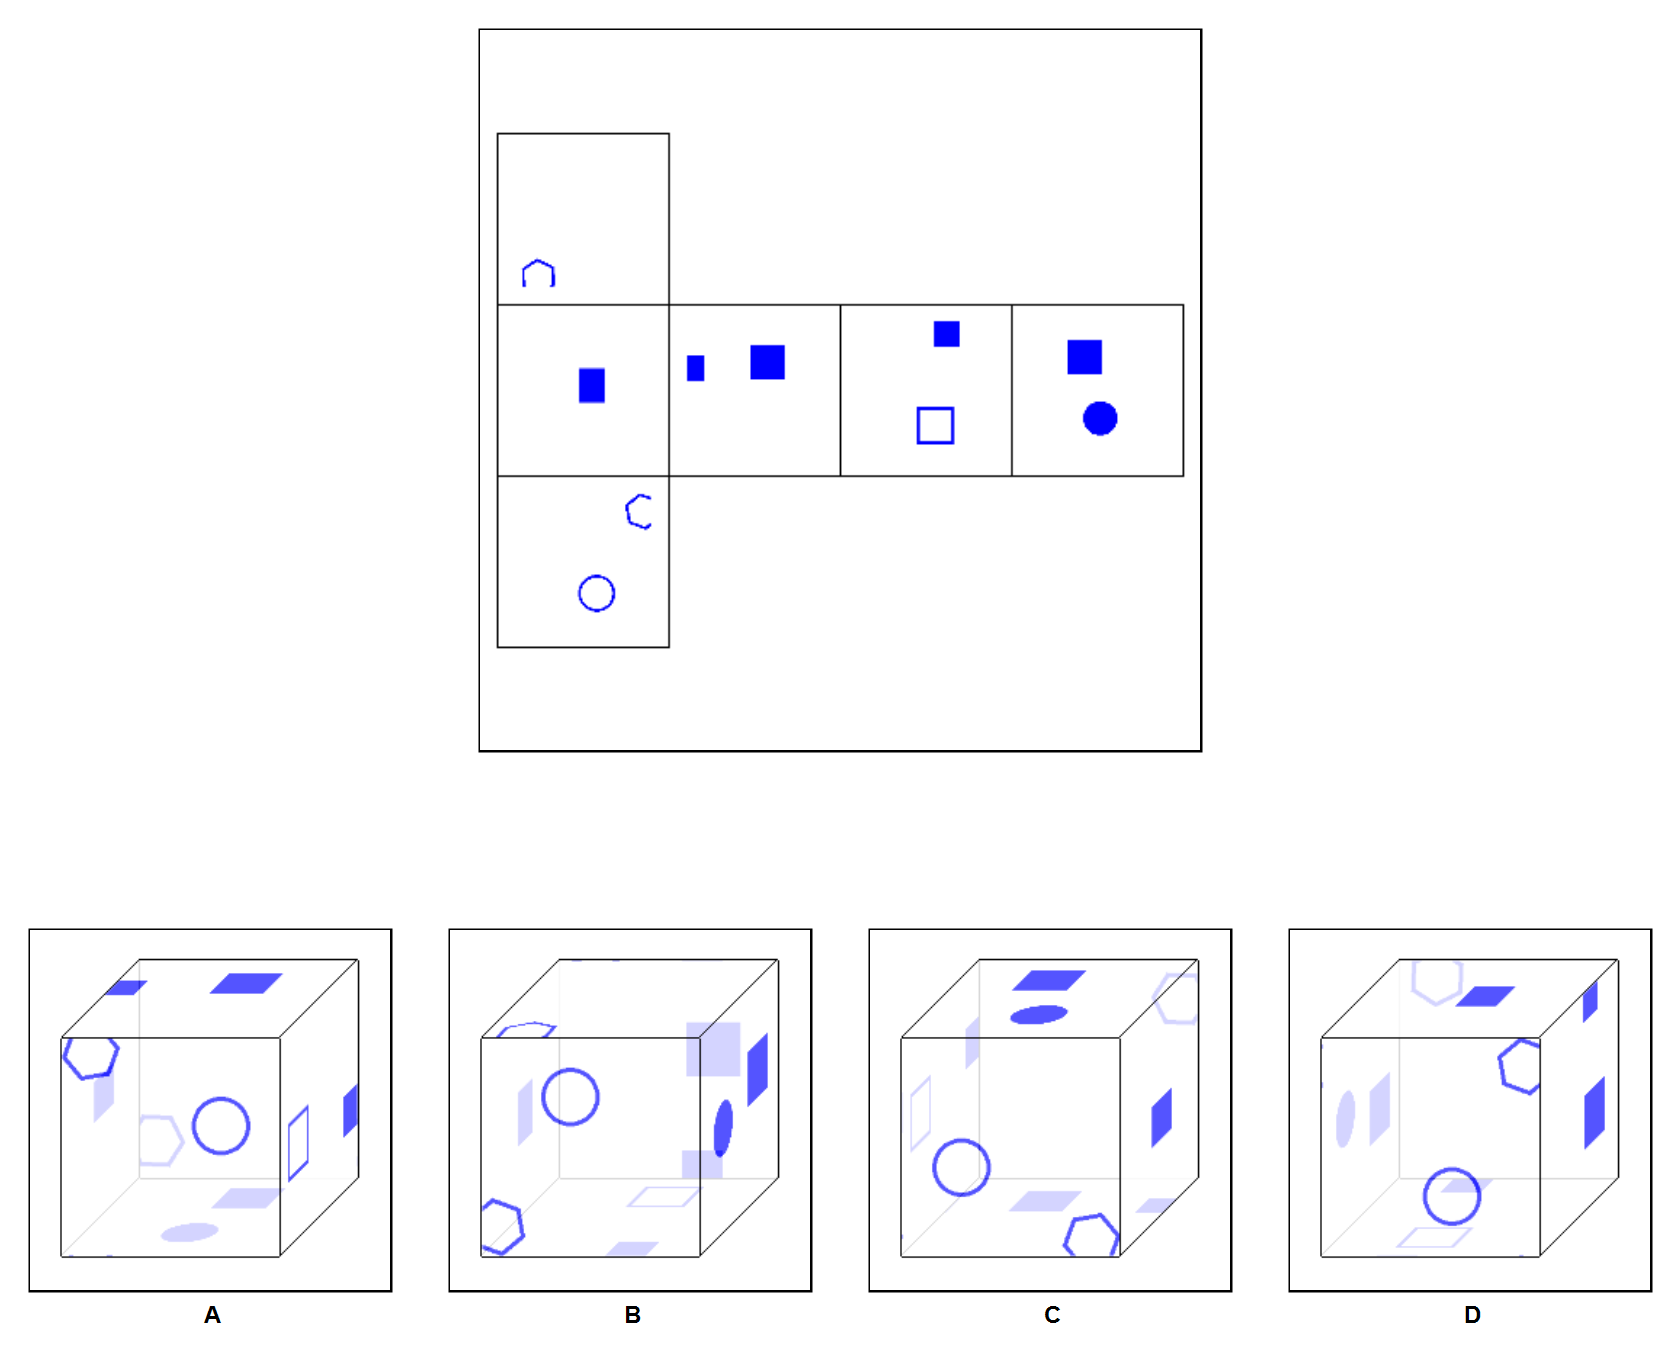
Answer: B